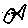
Label: fish